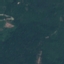
Label: Forest